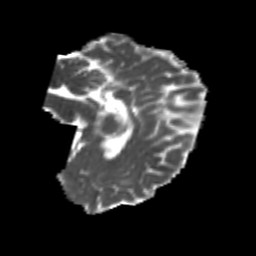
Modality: MD
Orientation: sagittal
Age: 20
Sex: female
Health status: healthy
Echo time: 0.074 s